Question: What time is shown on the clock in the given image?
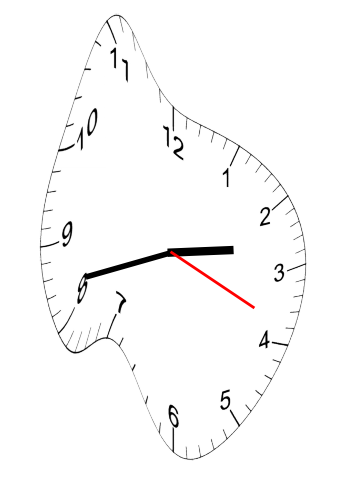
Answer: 02:42:19